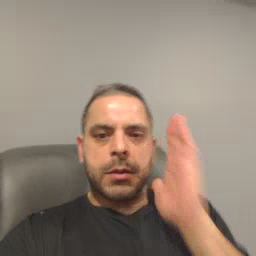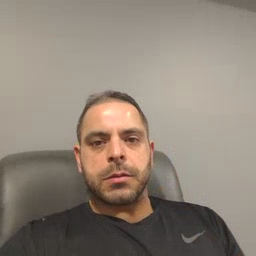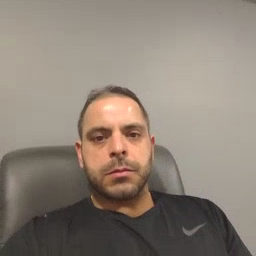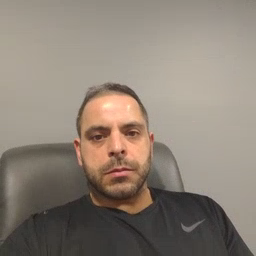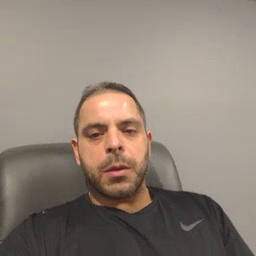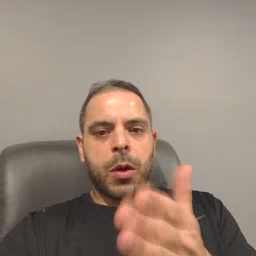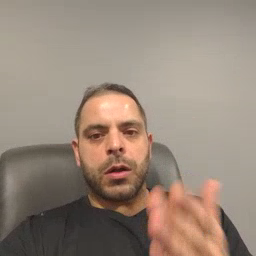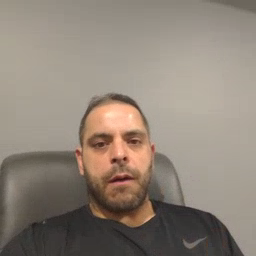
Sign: book